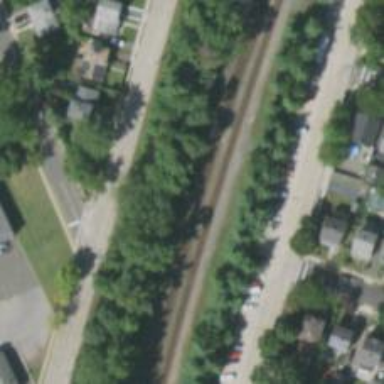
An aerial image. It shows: Outdoor signal box located at the railway.